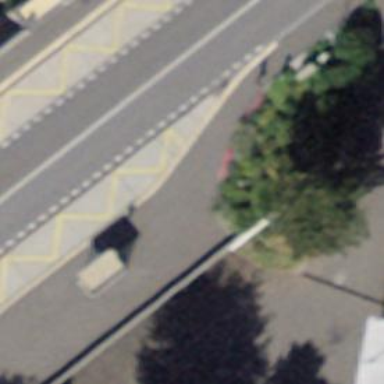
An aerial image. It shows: Platform for public transport with shelter.